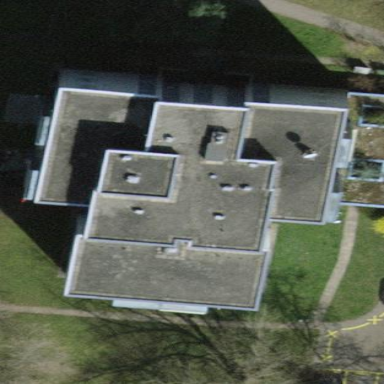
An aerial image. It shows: Building with flat roof.